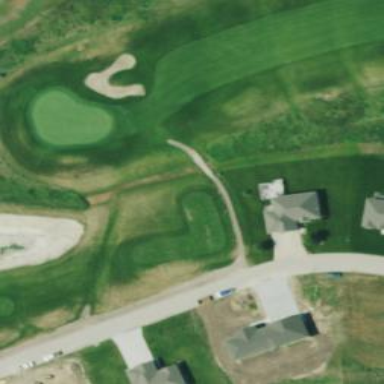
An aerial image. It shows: Path used for both walking and golf.